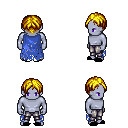
a pixel art fantasy rpg character, male body template, dark elf, purple skin, blue tattered cape, metal pants, blonde parted hairstyle, black slippers, four views (front, back, left, right), 2x2 character sprite sheet, small pixel art, hard edges, no anti-aliasing